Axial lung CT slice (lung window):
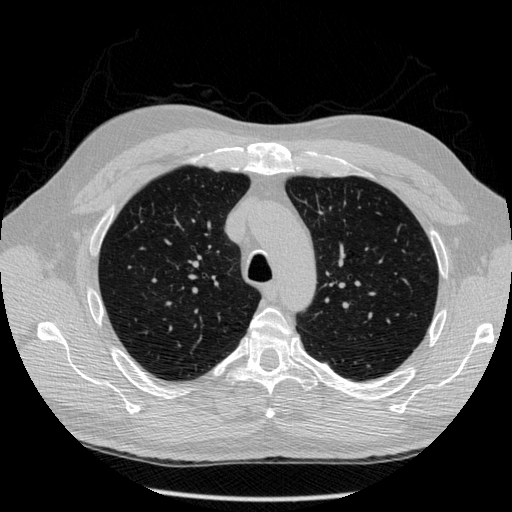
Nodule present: no